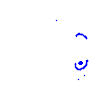
Particle: proton